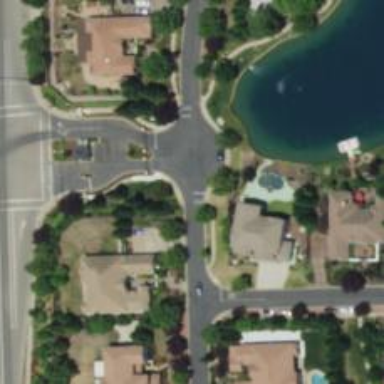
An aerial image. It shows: Residential road with asphalt surface and sidewalk on the left.